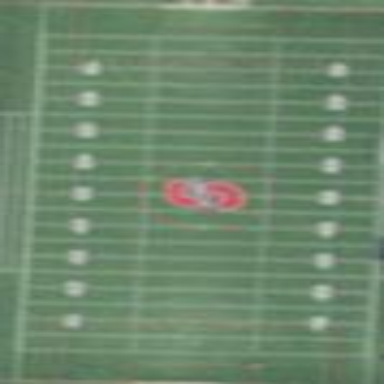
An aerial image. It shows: American football pitch with artificial turf.